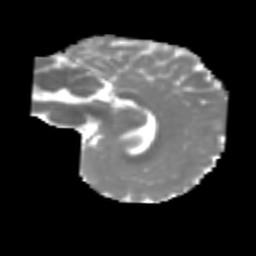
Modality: MD
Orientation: sagittal
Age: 5
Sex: female
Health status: healthy